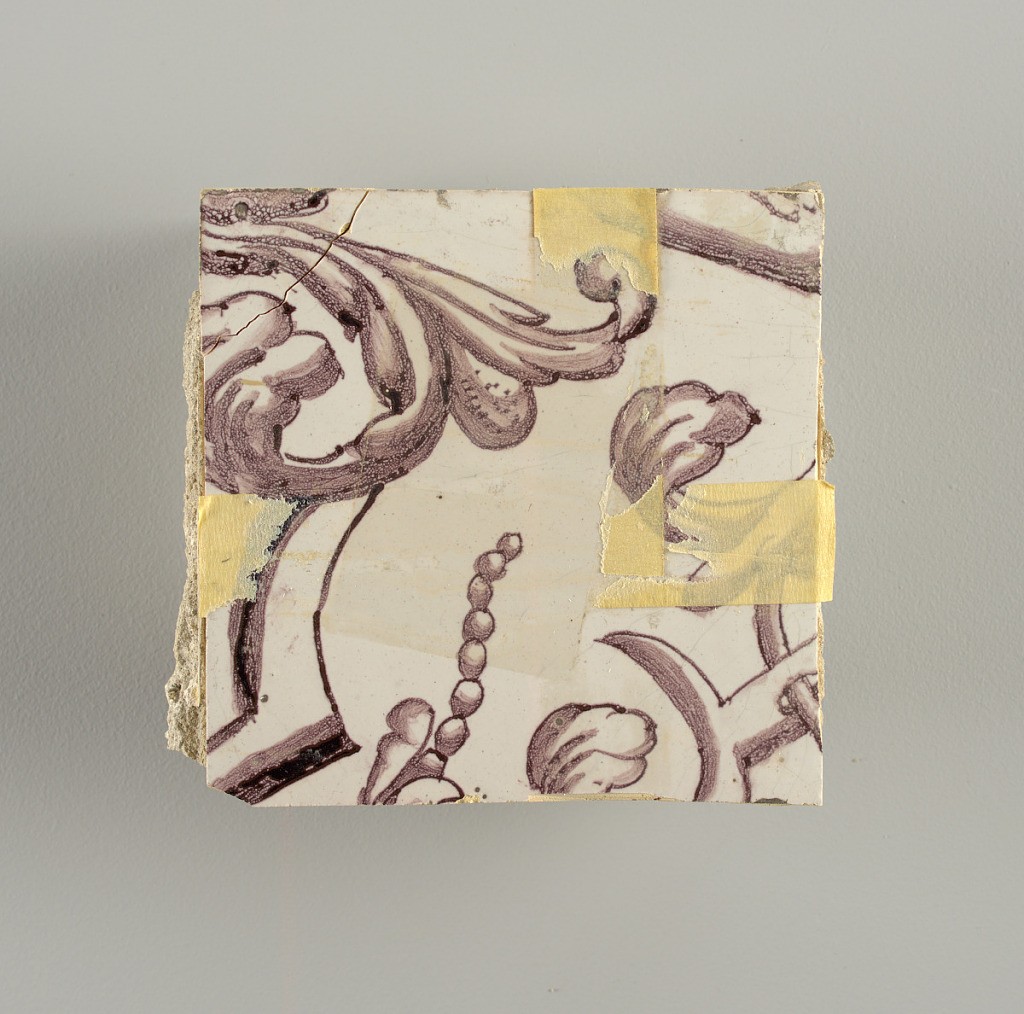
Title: Wall facing
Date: ca. 1725
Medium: Tin-glazed earthenware, underglaze
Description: Horizontal rectangle.  Thirty-seven tiles wide and twenty-one high with opening for door or window nineteen and one-half tiles high and twelve wide.  To left and right of opening, centered canopy above. Left, woman representing Hope, right, a sculputure urn.  Centered above opening, a mascaron.  Arabesque design of foliage.